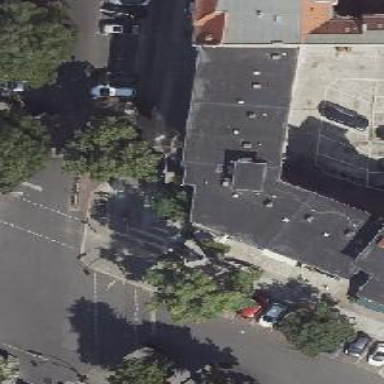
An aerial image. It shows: Pub.